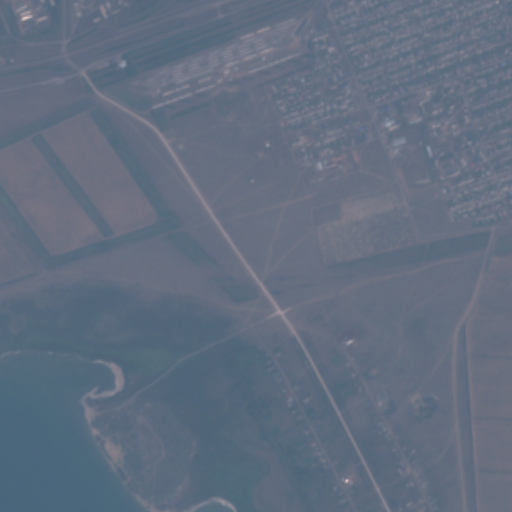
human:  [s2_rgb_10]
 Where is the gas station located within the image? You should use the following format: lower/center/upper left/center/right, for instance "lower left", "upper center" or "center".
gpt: The gas station is located in the upper right of the image.
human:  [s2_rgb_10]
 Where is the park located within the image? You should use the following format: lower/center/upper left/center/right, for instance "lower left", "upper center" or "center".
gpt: The park is located in the center right of the image.
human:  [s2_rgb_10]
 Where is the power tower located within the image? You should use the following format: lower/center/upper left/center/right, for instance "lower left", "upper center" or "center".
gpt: There is no power tower in the image.